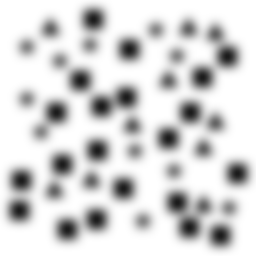
Squares: 21
Triangles: 10
Stars: 11
Total shapes: 42